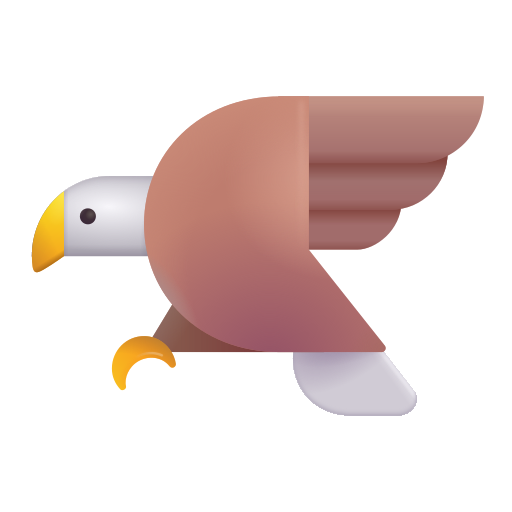
eagle color